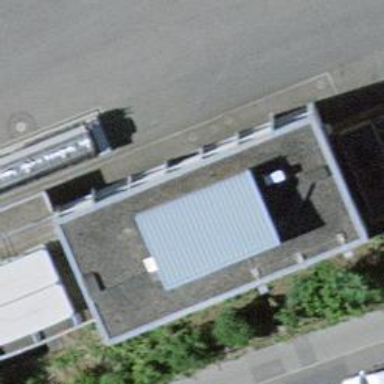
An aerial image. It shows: Ambulance station building.